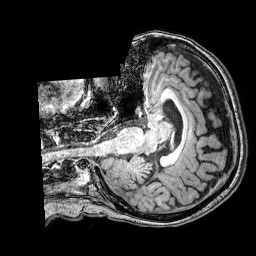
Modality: T1w
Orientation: axial
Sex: female
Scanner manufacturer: philips
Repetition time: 0.008131 s
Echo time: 0.00374 s